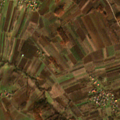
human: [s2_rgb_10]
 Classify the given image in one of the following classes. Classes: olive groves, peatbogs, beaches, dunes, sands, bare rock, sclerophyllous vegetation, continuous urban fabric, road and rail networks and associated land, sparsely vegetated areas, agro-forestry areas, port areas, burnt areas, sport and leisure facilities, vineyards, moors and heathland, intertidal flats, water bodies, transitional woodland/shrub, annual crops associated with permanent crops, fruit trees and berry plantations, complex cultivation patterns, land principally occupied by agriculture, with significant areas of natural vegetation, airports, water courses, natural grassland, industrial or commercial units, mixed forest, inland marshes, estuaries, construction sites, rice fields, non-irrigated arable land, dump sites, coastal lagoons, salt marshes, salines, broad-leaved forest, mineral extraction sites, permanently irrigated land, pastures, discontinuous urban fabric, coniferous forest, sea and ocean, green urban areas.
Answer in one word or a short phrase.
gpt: complex cultivation patterns, land principally occupied by agriculture, with significant areas of natural vegetation